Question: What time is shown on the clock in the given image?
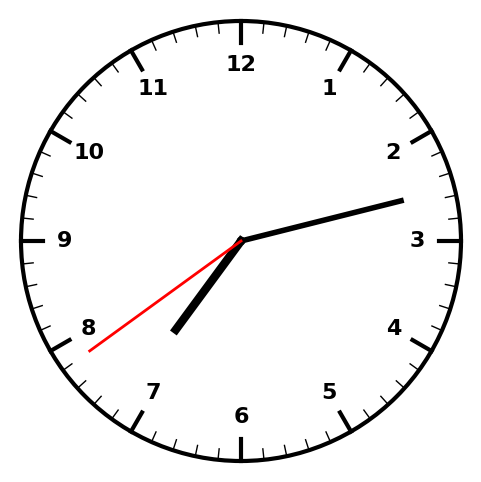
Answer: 07:12:39